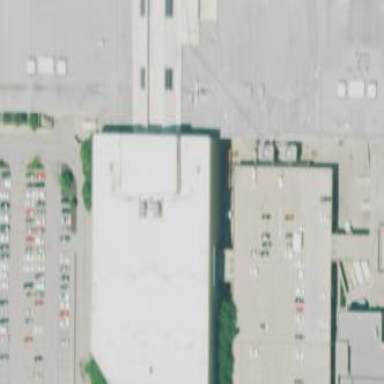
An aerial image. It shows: Department store building with white roof.